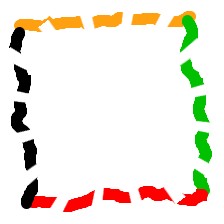
Shape: square